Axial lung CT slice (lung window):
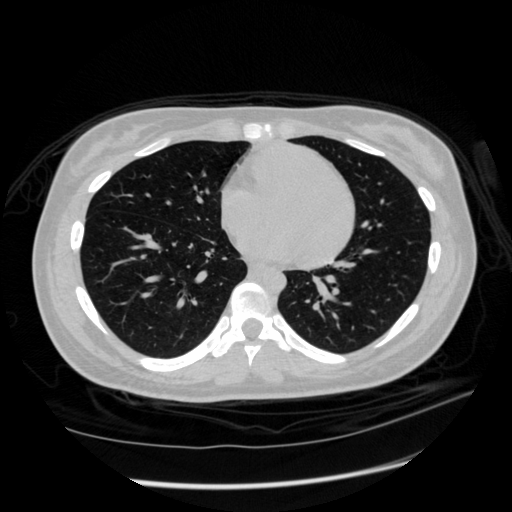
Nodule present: no